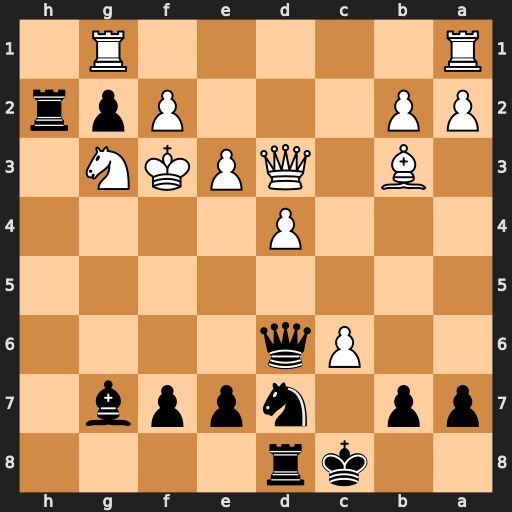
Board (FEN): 2kr4/pp1nppb1/2Pq4/8/3P4/1B1QPKN1/PP3Ppr/R5R1
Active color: b
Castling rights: -
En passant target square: -
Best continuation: Ne5+ dxe5 Qxd3